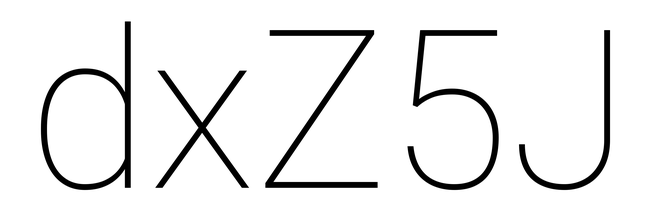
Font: Roboto_Thin